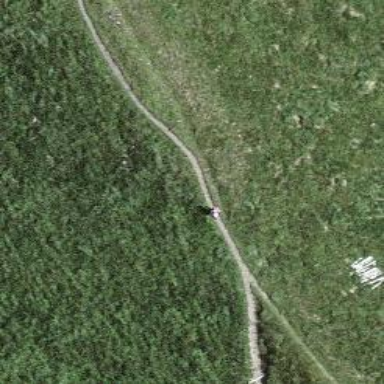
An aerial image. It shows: Ground path with excellent trail visibility.